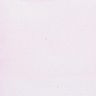
Metastatic tissue present: no